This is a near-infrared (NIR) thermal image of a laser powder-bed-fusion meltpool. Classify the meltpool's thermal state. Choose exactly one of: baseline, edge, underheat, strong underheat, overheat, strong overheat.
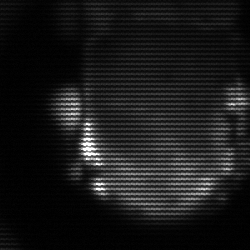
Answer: baseline